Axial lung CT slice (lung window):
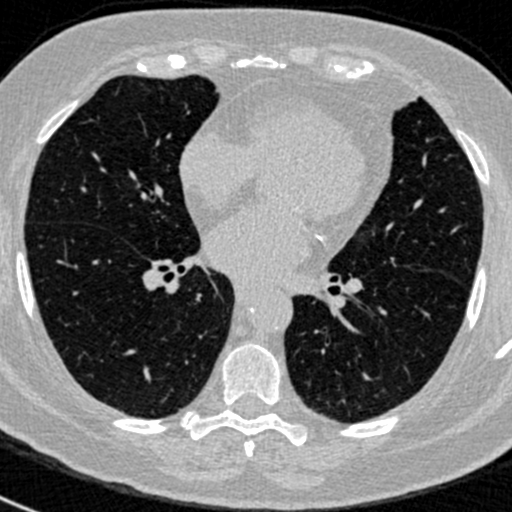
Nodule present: no